Aerial crown-view tile of a tropical tree (Barro Colorado Island, Panama), acquired 20240813:
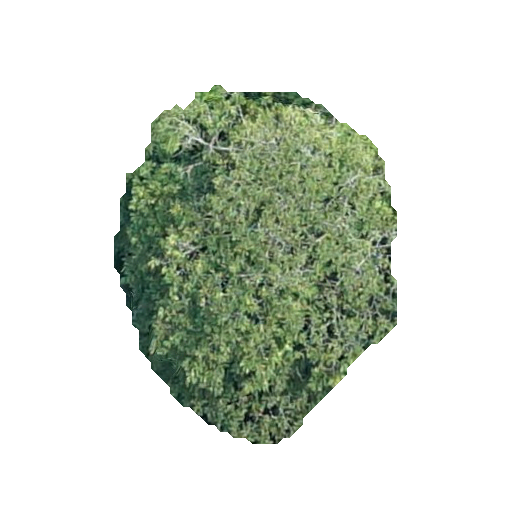
Species: Dipteryx oleifera
GBIF accepted scientific name: Dipteryx oleifera
Crown area: 114.124 m²